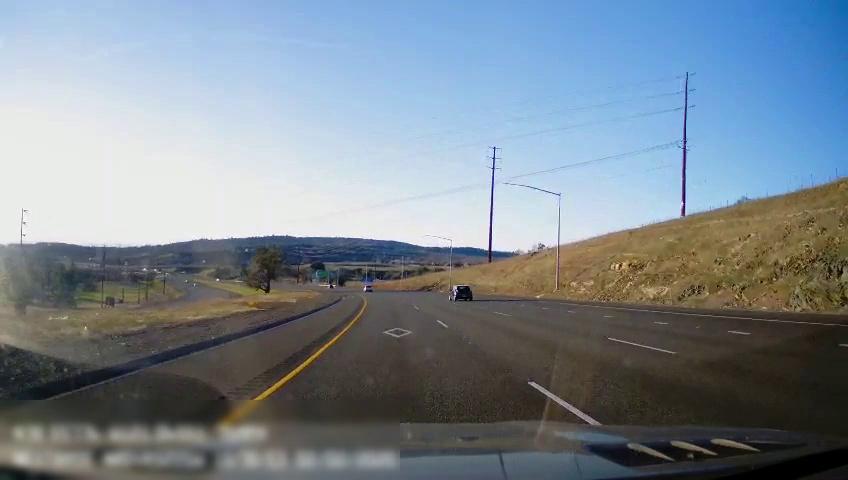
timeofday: Day
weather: Sunny
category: Drivable Space
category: Drivable Space
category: Vehicles | Car
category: Vehicles | Car
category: Lanes | Current Lane
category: Lanes | Current Lane
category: Lanes | Alternate Lane
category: Lanes | Alternate Lane
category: Lanes | Alternate Lane